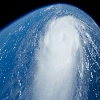
Label: cloud